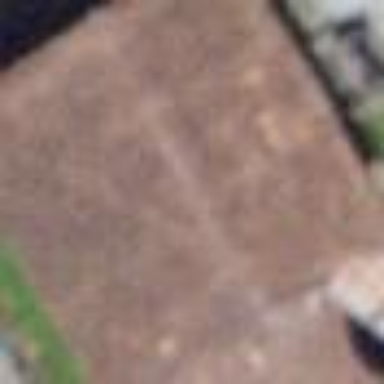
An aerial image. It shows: Barn.